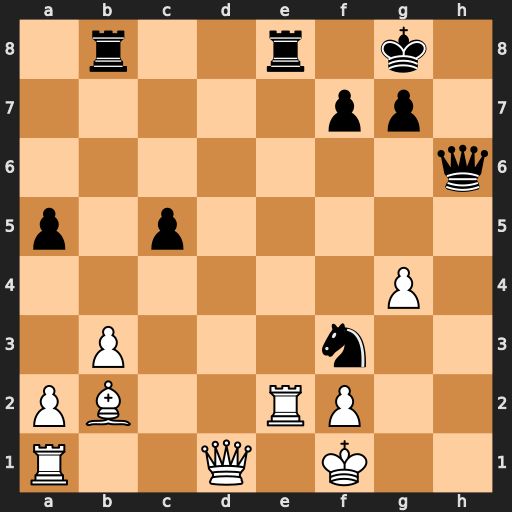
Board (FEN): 1r2r1k1/5pp1/7q/p1p5/6P1/1P3n2/PB2RP2/R2Q1K2
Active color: w
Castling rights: -
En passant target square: -
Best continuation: Rxe8+ Rxe8 Qxf3